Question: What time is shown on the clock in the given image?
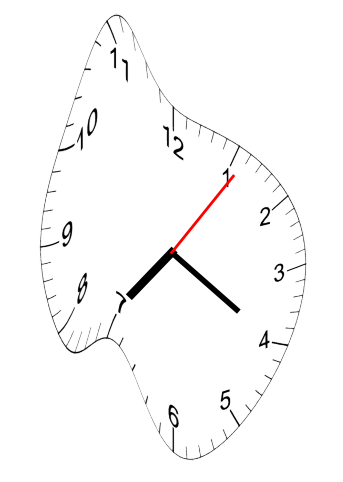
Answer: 07:20:06